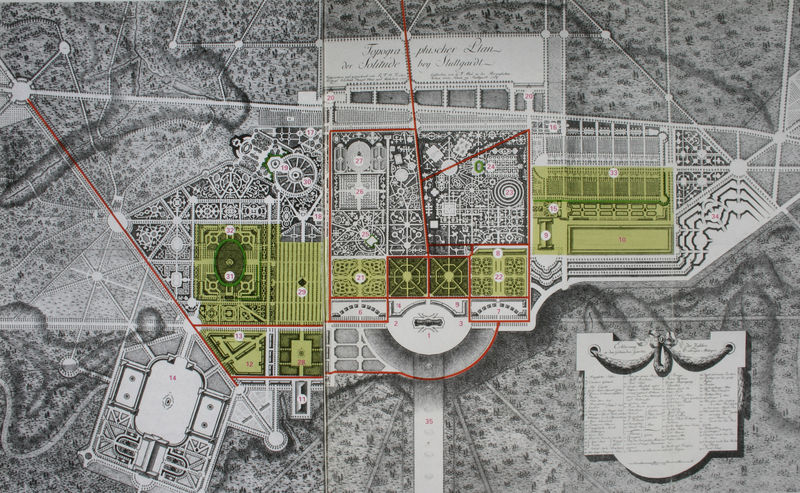
Titel: Gesamtplan von Schloß Solitude mit Erklärung der Zahlen in den Gebäuden, Gärten und übrigen Anlagen
Künstler: Gottlob Friedrich Abel
Schlagwörter: gelb, grün, landschaft, stadt, grau, schwarz, skizze, weiss, zeichnung, anlage, park, parkanlage, rot, schloss, weg, architektur, barock, natur, wind, wege, land, brunnen, kreis, garten, schrift, perspektive, abstrakt, modern, formen, linien, vogelperspektive, treppen, tafel, symmetrie, aufsicht, rechtecke, palast, strahlen, draufsicht, symmetrisch, schwarz-weiß, halbrund, karte, alleen, garden, plan, oker, achsen, volute, geometrie, quadrat, legende, klassisch, historisch, grundriss, king, rondell, lageplan, geordnet, gebäudeplan, geviert, gartenarchitektur, stadtplan, grenzen, map, skize, schlossgarten, planquadrat, spielerei, architecture, sun, planning